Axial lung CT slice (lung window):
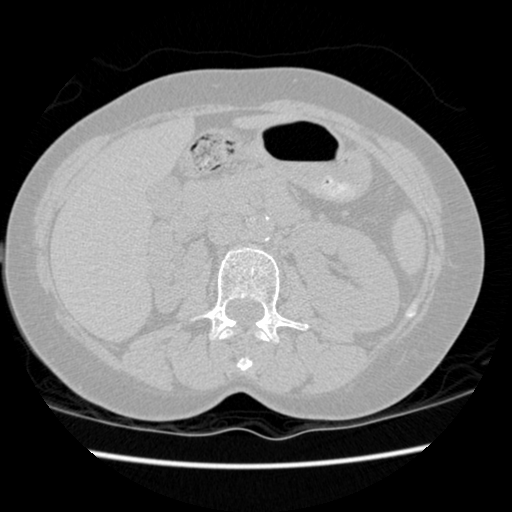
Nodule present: no